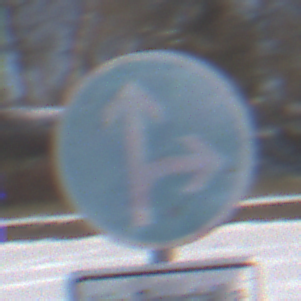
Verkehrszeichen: VorgeschriebeneFahrtrichtungGeradeausOderRechts
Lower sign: SonstigeFahrzeugePersonengruppenFrei2
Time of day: MorningAfternoon
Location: Outdoor (Nature)
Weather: PartlyCloudy
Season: Winter
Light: Natural